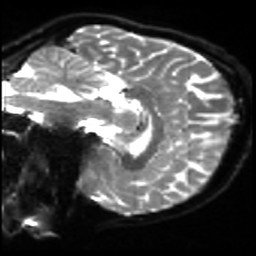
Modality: sbref
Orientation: sagittal
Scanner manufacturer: siemens
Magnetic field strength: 3 T
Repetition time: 4 s
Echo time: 0.0594 s